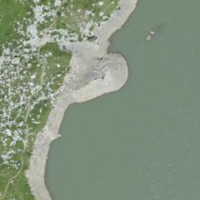
EUNIS habitat code: 14
Species observed at this site:
Vaccinium vitis-idaea
Dryas octopetala